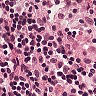
Metastatic tissue present: no